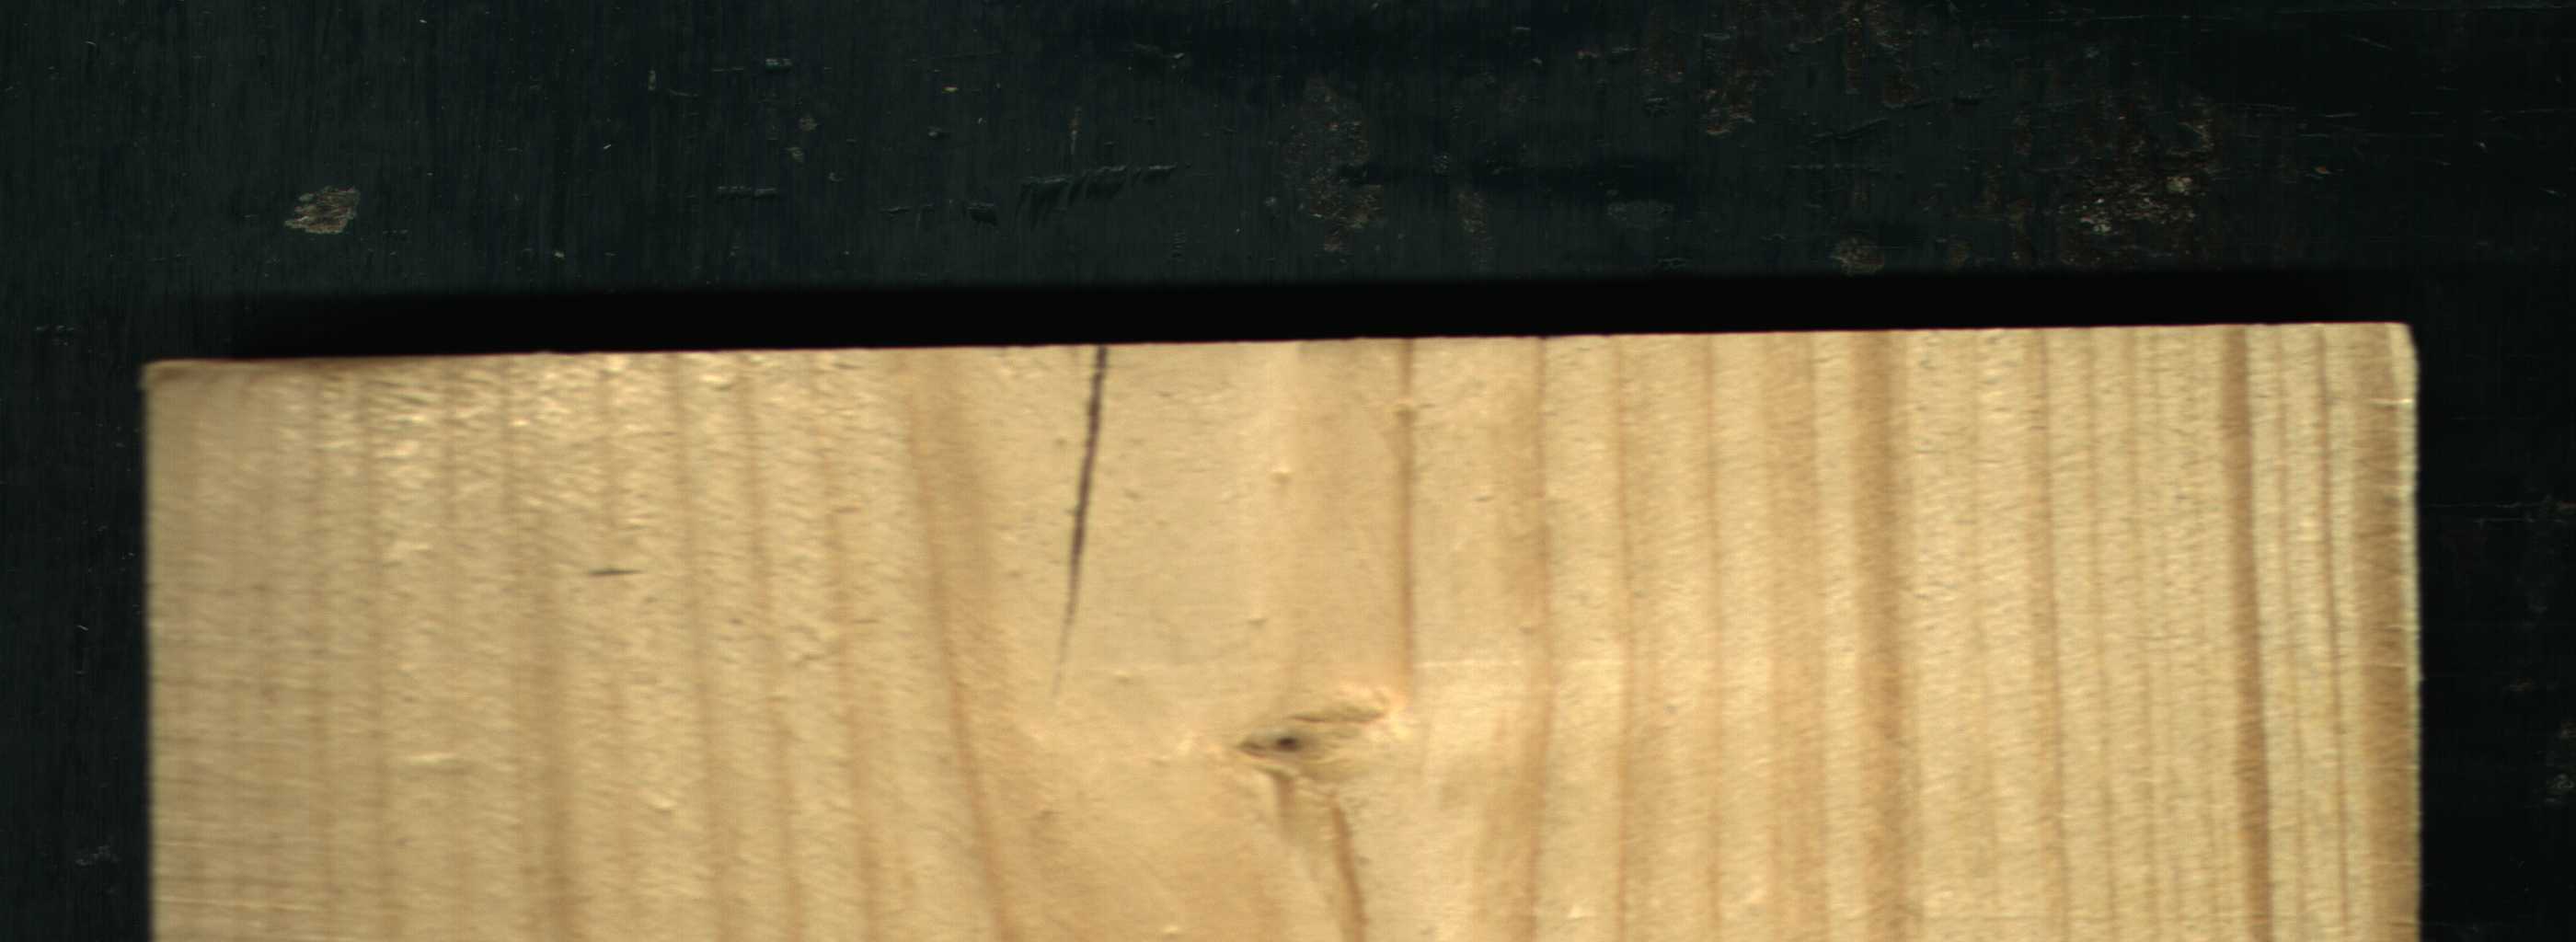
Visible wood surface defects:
Crack
Live_Knot